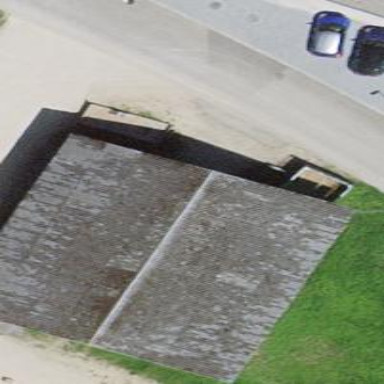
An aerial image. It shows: Shed building.